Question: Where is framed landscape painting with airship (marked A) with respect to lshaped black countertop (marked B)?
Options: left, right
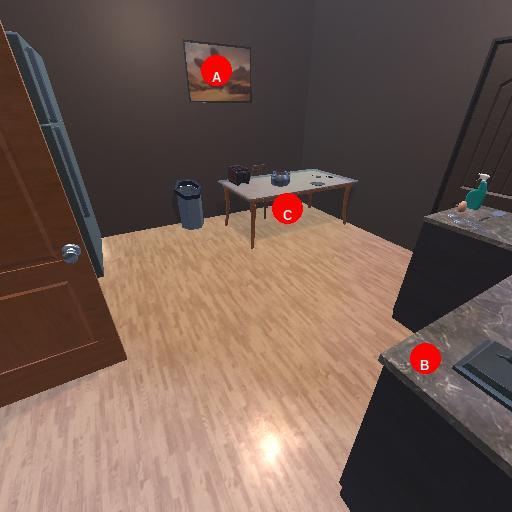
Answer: left